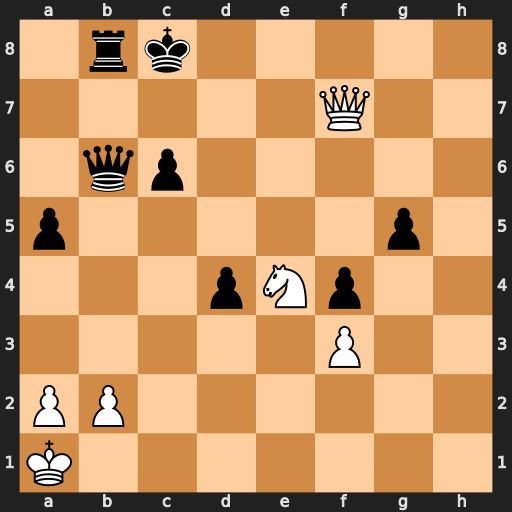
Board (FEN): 1rk5/5Q2/1qp5/p5p1/3pNp2/5P2/PP6/K7
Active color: w
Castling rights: -
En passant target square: -
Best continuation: Nd6+ Kd8 Qe8+ Kc7 Qe7#